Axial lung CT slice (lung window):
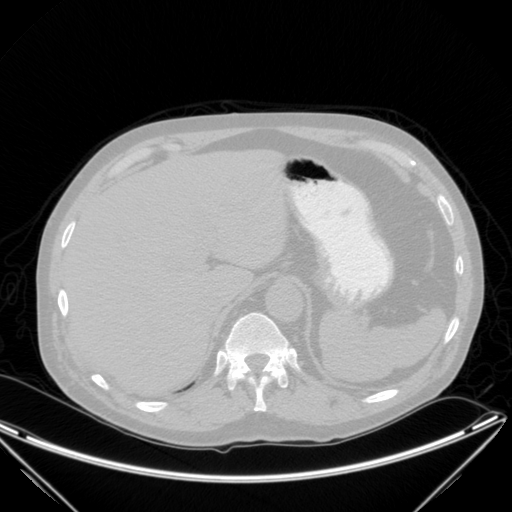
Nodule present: no